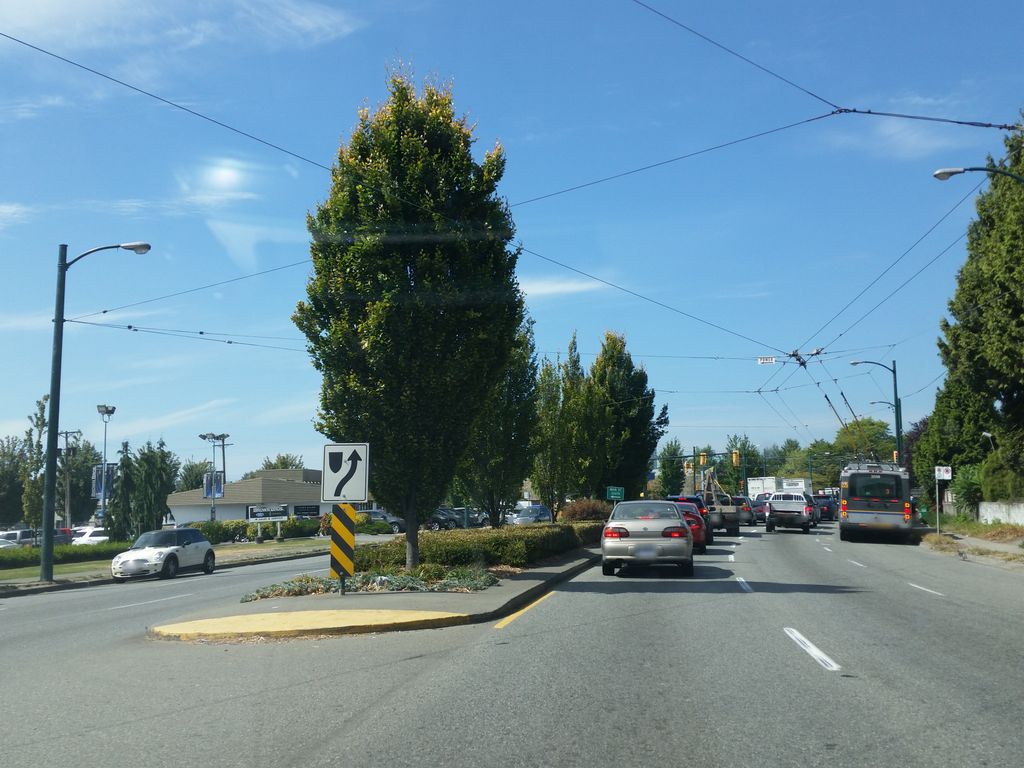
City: vancouver